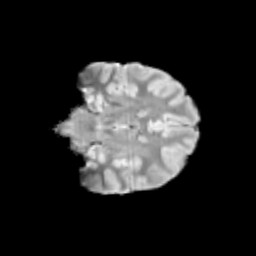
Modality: T2w
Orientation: coronal
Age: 13
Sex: female
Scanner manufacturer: siemens
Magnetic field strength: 3 T
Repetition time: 3.8 s
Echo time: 0.07 s